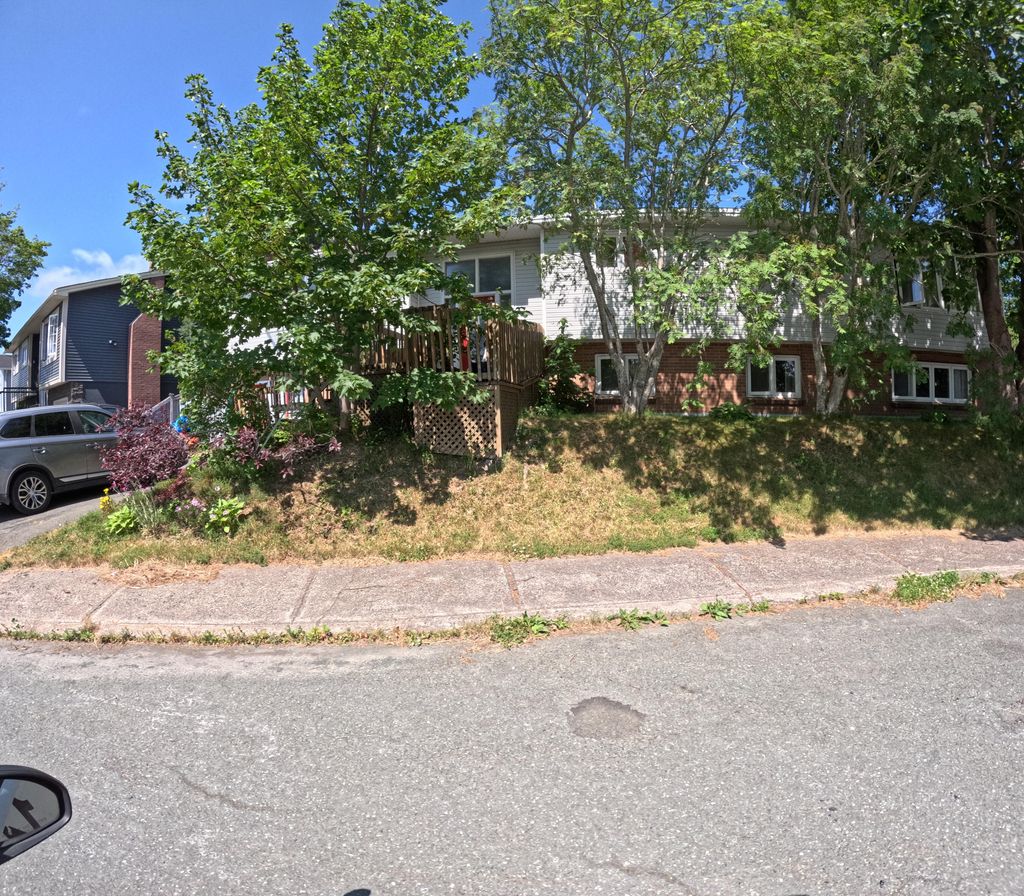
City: st_johns